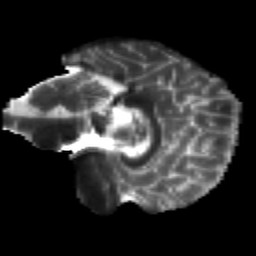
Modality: T2w
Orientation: sagittal
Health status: healthy
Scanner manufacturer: siemens
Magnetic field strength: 3 T
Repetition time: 12 s
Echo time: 0.092 s